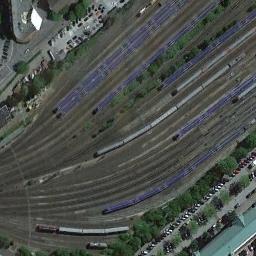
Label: railway